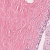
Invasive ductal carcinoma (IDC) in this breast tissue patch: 0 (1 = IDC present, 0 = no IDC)